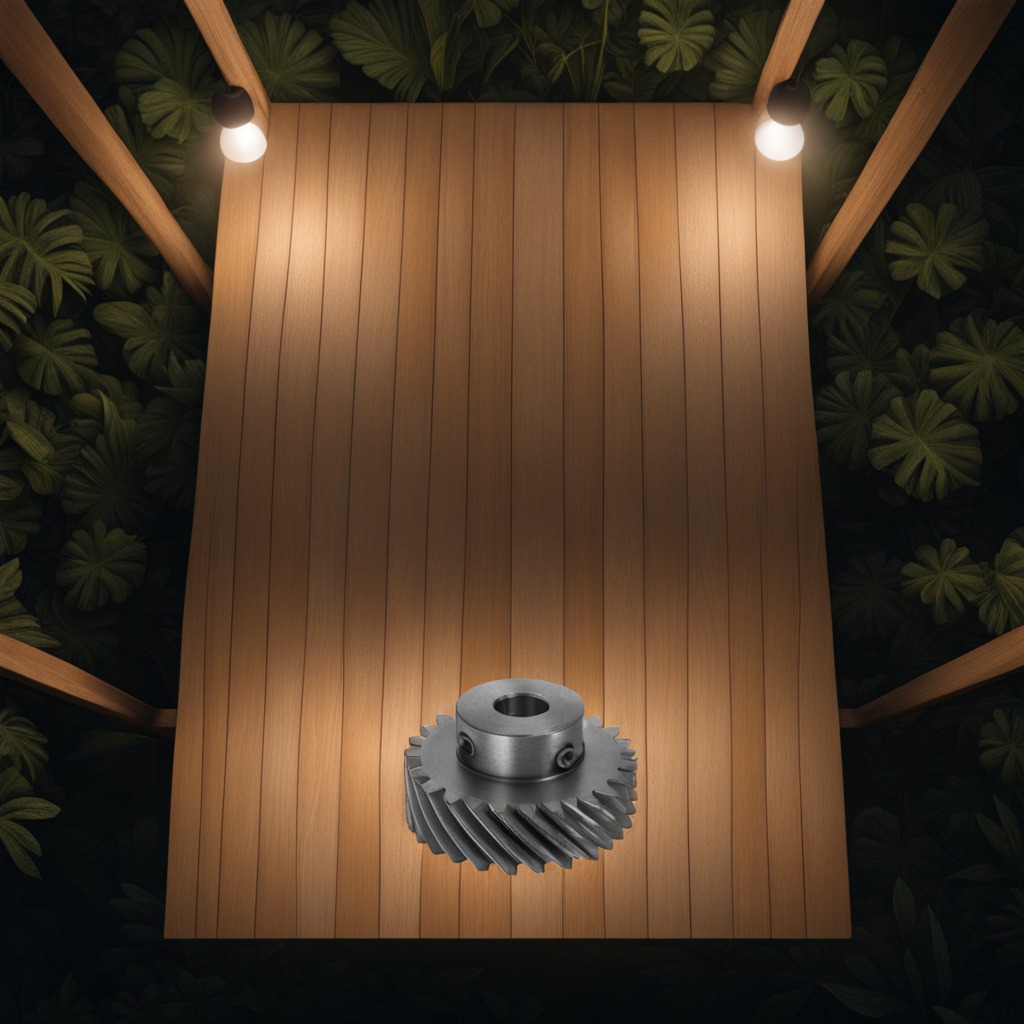
A steel gear with teeth is lying on a wooden table inside a jungle field workshop tent at night.